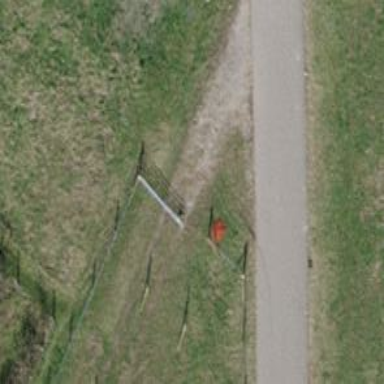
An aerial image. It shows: Gate.